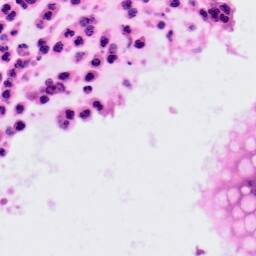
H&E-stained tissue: Colon